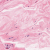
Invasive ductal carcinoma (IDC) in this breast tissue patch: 0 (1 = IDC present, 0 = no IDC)